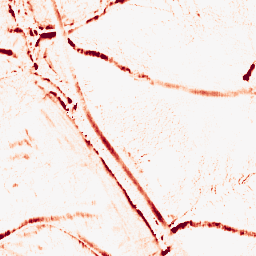
Category: morphological
Decomposition family: morphological_ellipse
Decomposition parameters: operation: opening
width: 10
height: 5
Upsampling method: bilinear
Upsampling parameters: scale: 2
Upsampling scale: 2